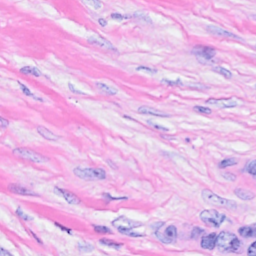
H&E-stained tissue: Breast